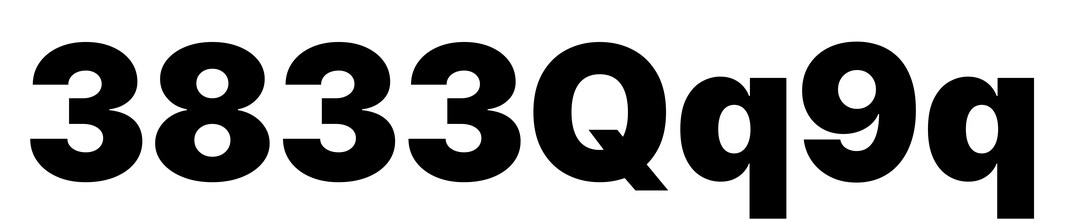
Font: Inter_Black